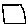
Label: square